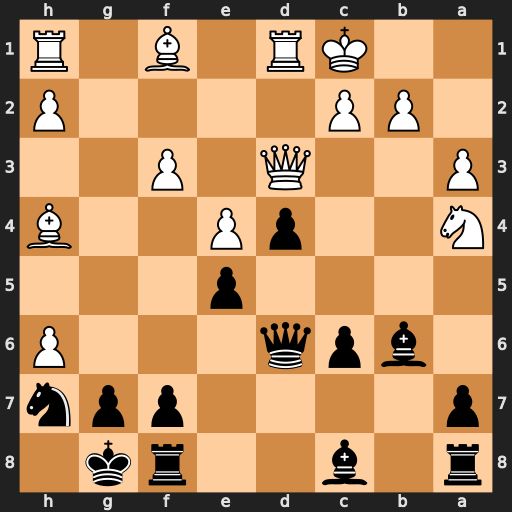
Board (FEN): r1b2rk1/p4ppn/1bpq3P/4p3/N2pP2B/P2Q1P2/1PP4P/2KR1B1R
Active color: b
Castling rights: -
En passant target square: -
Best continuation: Qxh6+ Kb1 Qxh4